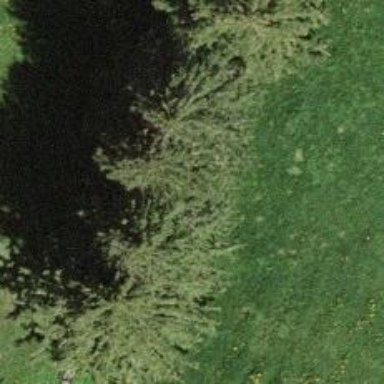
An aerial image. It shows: Needle-leaved tree in natural setting.